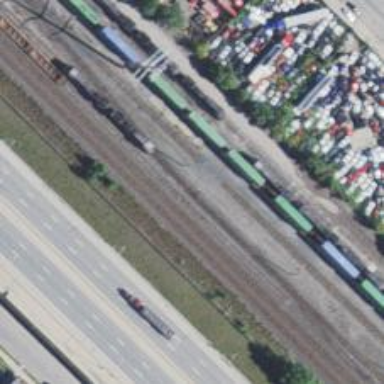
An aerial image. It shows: Railway siding for service.